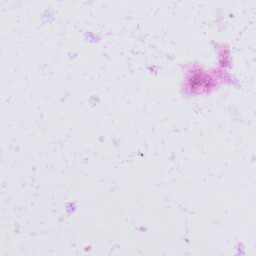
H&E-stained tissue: Prostate